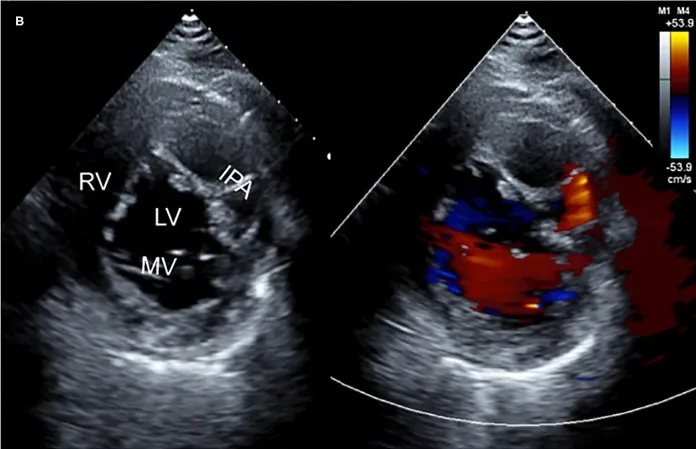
Two-dimensional transthoracic echocardiographic images. (B) Short-axis view at the MV (mitral valve) level also showing the echo-lucent cavity with partitions in the left-ventricular myocardium and abnormal blood flow on color Doppler. AO, aorta; LA, left atrium; LV, left ventricle; RA, right atrium; RV, right ventricle; RVOT, right ventricular outflow tract.
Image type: radiology (ultrasound)